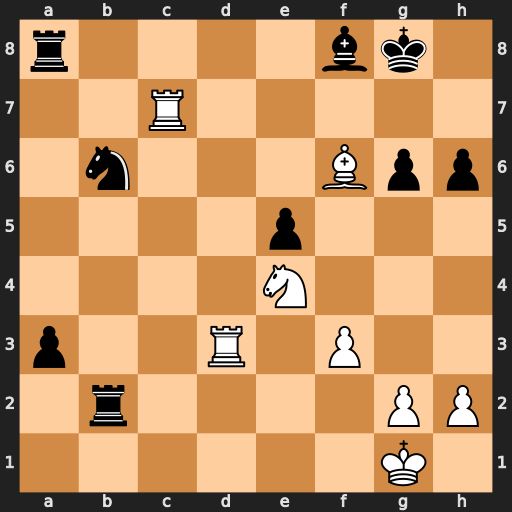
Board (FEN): r4bk1/2R5/1n3Bpp/4p3/4N3/p2R1P2/1r4PP/6K1
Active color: w
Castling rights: -
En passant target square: -
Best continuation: Bxe5 Nd5 Rxd5